Field crop: maize
Growth stage: 1
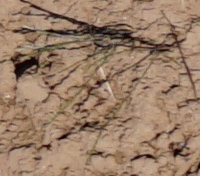
Species: lolium